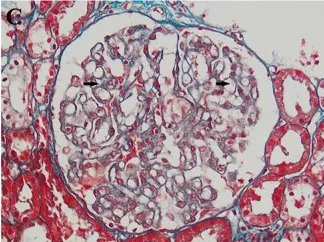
Histologic and immunohistochemical features of renal lesions. (C) Scattered fuchsinophilic deposits (Masson's trichrome; original magnification, x200).
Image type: pathology (masson_trichrome)